Question: I need to dynamically embed returned audio data so I can play requested mpegs.
'<embed src=' is looking for a file path, but I don't have files locally.
I make a successful request which returns audio/mpeg binary data:

'''
$.get('testPHP.php?translate_tts?ie=utf-8&tl=zh-CN&q=Ni Hao ',
function (returned_data) {
document.getElementById("audio").innerHTML=
"<embed src=""+returned_data+"" hidden="true" autostart="true" loop="false" />";
}
);
'''
How can I create the audio element with that data?
:
'''
<?php
header('Content-type: text/plain; charset=utf-8');
$params = http_build_query(array("ie" => $_GET['ie'],"tl" => $_GET["tl"], "q" => $_GET["q"]));
$ctx = stream_context_create(array("http"=>array("method"=>"GET","header"=>"Referer:
"))); //create and return stream context
$soundfile = file_get_contents("https://translate.google.com/translate_tts?".$params, false, $ctx); //reads file into string (string with params[utf-8, tl, q], use include path bool, custom context resource headers)
header("Content-type: audio/mpeg");
header("Content-Transfer-Encoding: binary");
header('Pragma: no-cache');
header('Expires: 0');
echo base64_encode($binary_data);
'''
---
: I'm able to play audio if I pull directly from my server:
'''
var returned_data = '/recordings/subjects/Wo_I.mp3';
document.getElementById("audio").innerHTML=
"<embed src=""+returned_data+"" hidden="true" autostart="true" loop="false" />";
'''
> Resource interpreted as Document but transferred with MIME type audio/mpeg: "<URL>".
If I try encoding in base64 in PHP above...
''<embed src="data:audio/mpeg;base64,'+returned_data+'" hidden="true" autostart="true" loop="false"/>''
It's transferred with MIME to audio/mpeg, but no music plays.
> Resource interpreted as Document but transferred with MIME type audio/mpeg: "data:audio/mpeg;base64,".
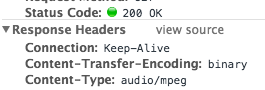
Answer: You could base64 encode the audio file using PHP and put the data directly into the '<embed>' tag.
In your PHP, send 'header("Content-type: text/plain");' (since you will now be sending plain text) and base64 encode the audio file using 'base64_encode()':
'''
echo base64_encode($binary_data);
'''
Then in your JavaScript, you would put it directly into the '<embed>' tag:
'''
elem.innerHTML = '<embed src="data:audio/mpeg;base64,'+returned_data+'" hidden="true" autostart="true" loop="false"/>';
'''
Note that when you base64 encode the size is about 4/3 of its binary equivalent, so if you are transferring large audio files, it would be preferred to do the encoding using Javascript. Since unfortunately there's no native javascript function to base64 encode binary data, <URL> of how you could do it.